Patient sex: M
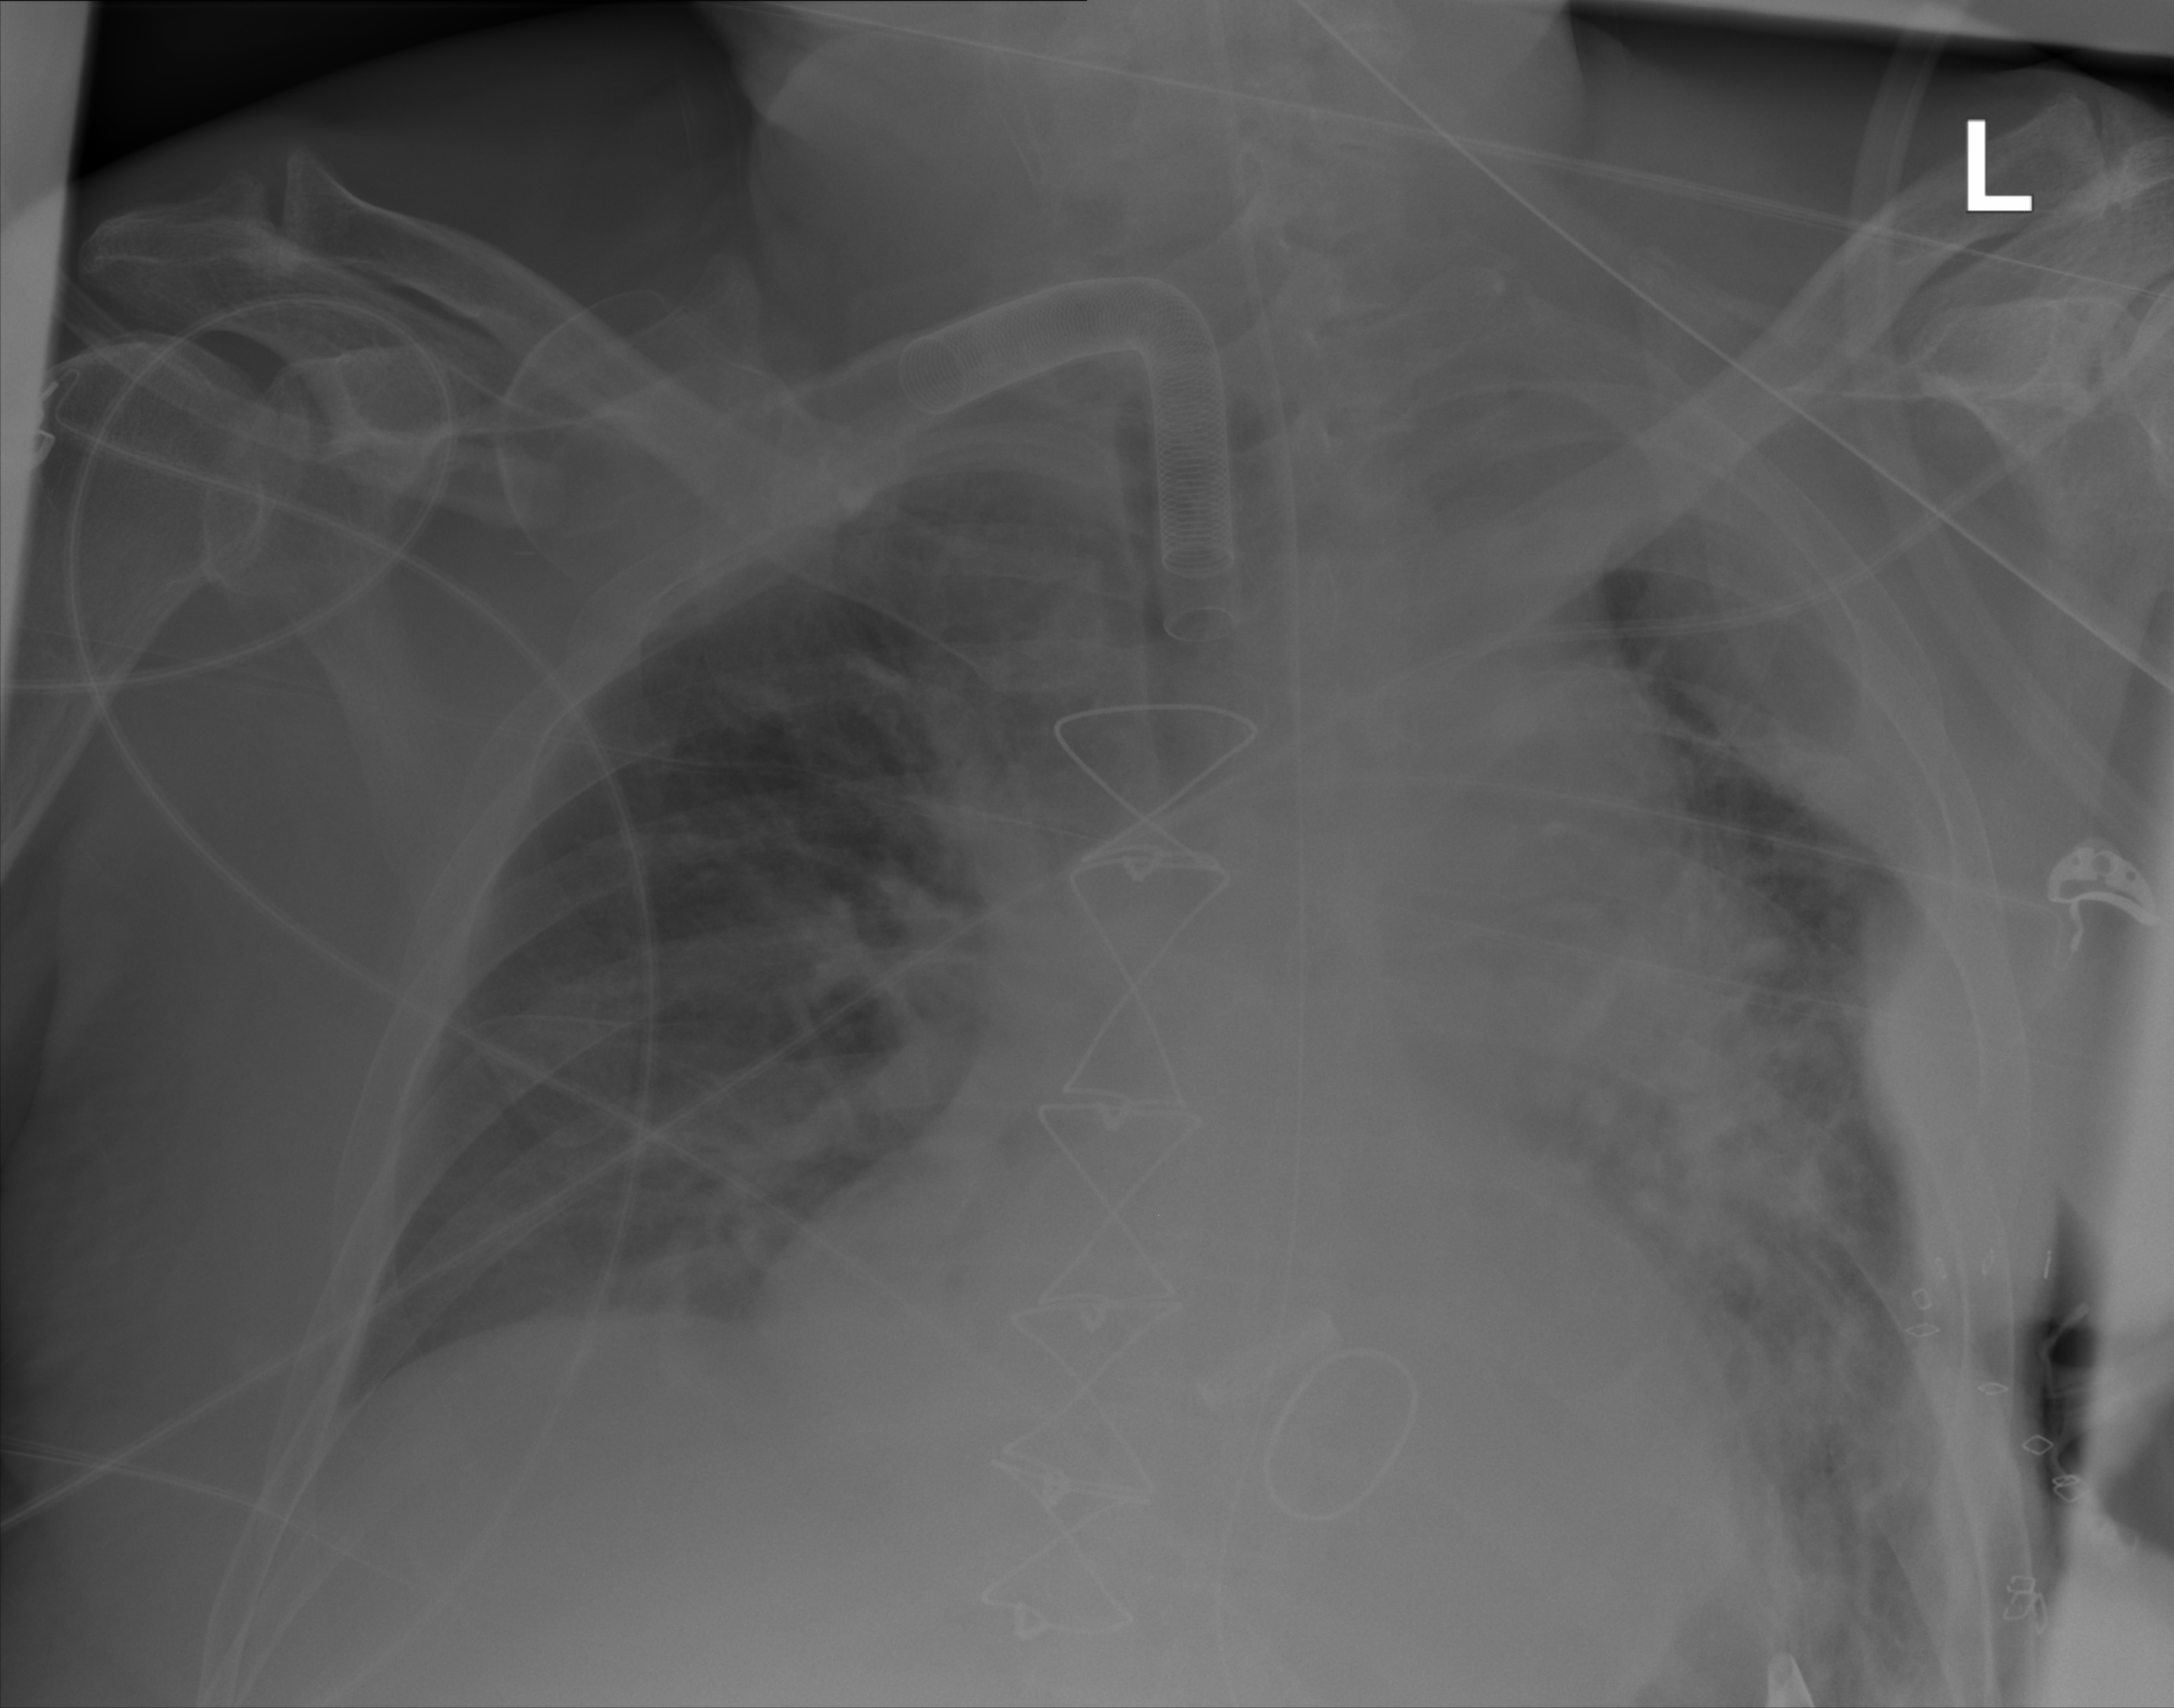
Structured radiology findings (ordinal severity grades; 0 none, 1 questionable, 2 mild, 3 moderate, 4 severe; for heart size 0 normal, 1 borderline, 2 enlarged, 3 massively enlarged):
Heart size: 2
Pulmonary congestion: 2
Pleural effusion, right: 0
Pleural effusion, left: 2
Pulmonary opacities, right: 0
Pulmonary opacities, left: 3
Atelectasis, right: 3
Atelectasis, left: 2